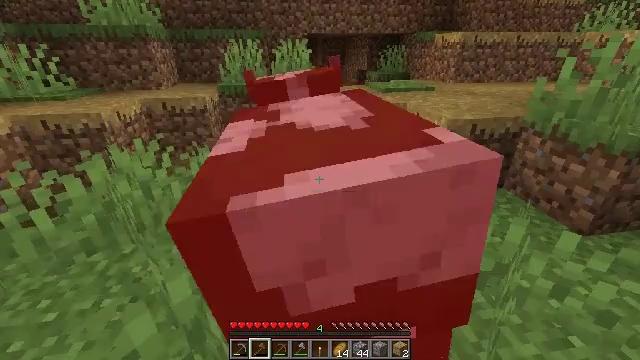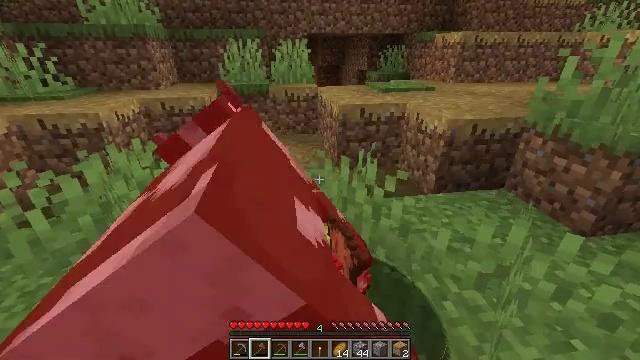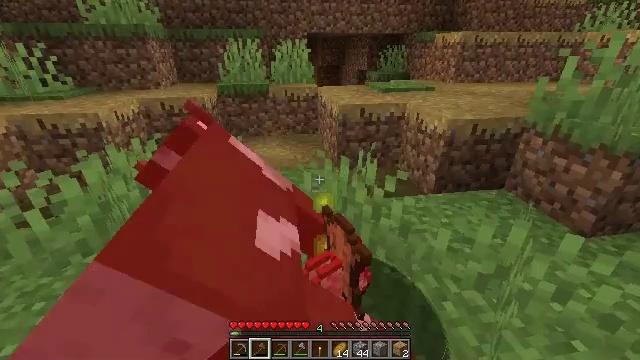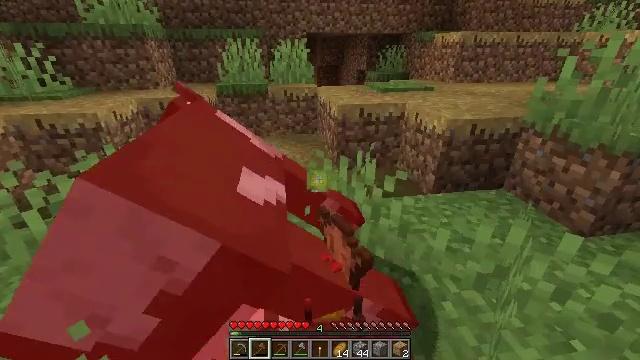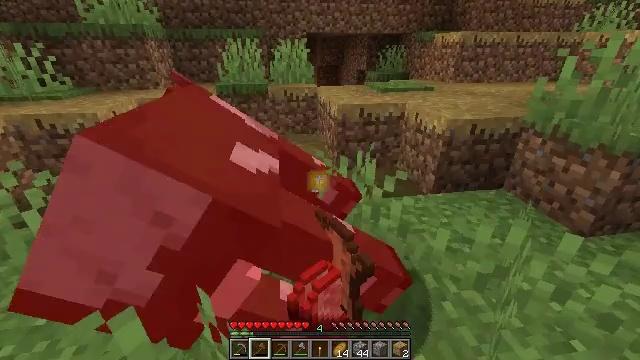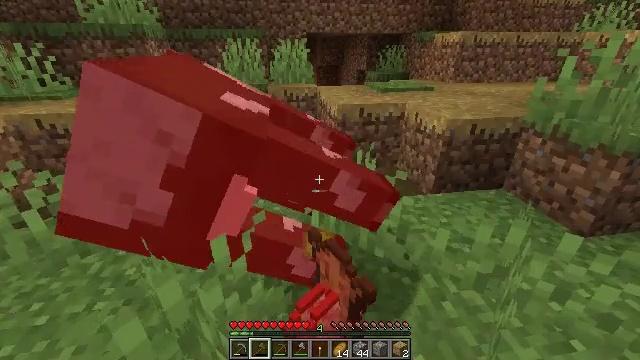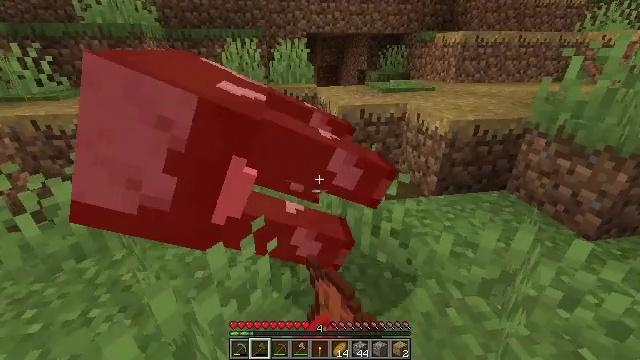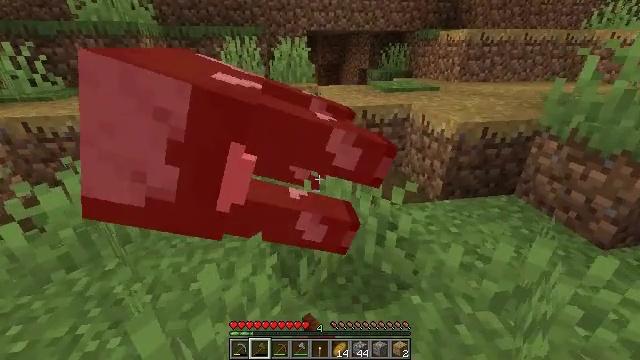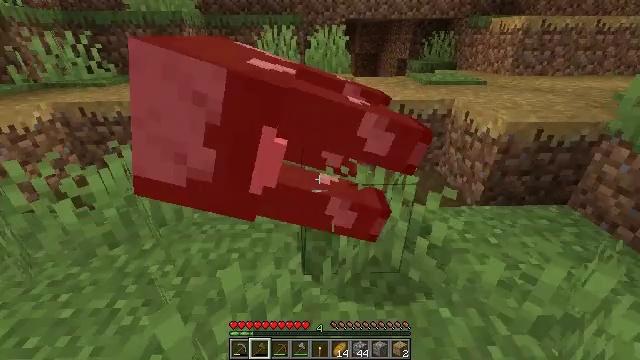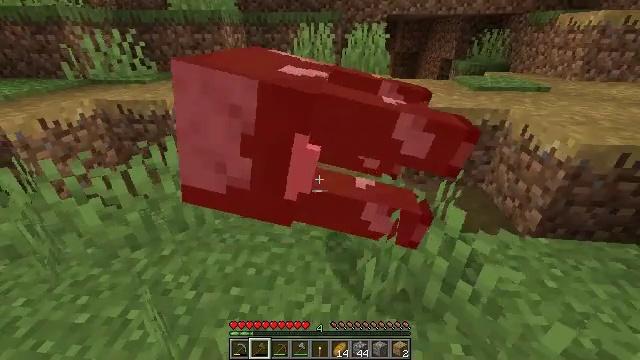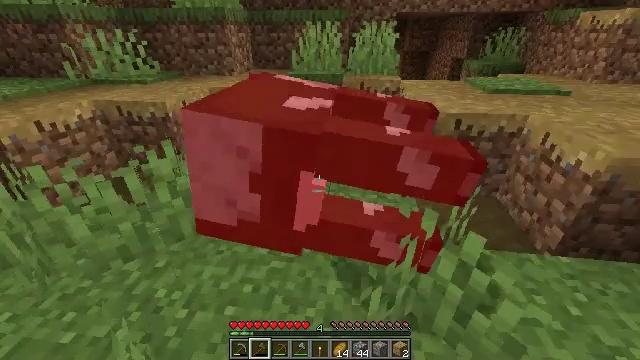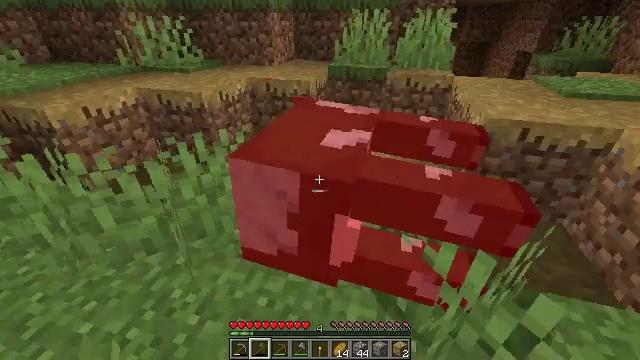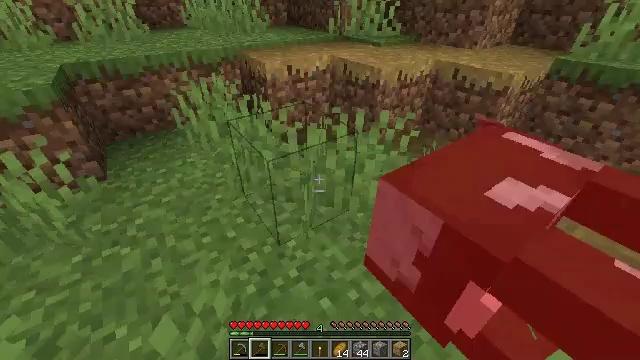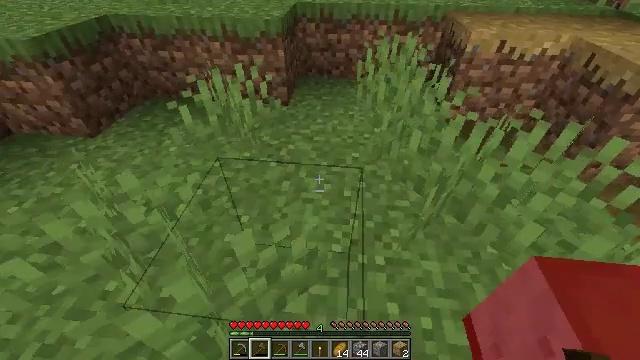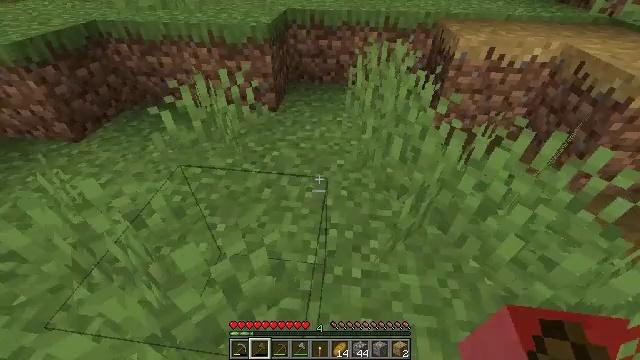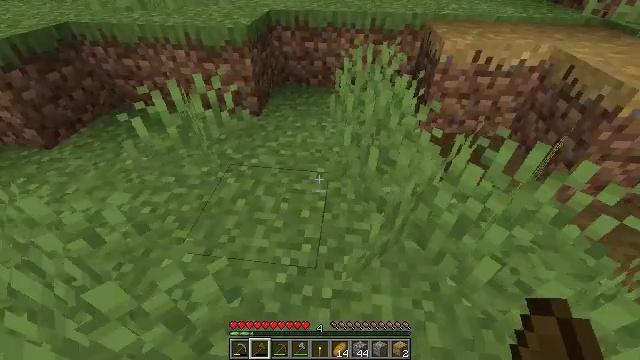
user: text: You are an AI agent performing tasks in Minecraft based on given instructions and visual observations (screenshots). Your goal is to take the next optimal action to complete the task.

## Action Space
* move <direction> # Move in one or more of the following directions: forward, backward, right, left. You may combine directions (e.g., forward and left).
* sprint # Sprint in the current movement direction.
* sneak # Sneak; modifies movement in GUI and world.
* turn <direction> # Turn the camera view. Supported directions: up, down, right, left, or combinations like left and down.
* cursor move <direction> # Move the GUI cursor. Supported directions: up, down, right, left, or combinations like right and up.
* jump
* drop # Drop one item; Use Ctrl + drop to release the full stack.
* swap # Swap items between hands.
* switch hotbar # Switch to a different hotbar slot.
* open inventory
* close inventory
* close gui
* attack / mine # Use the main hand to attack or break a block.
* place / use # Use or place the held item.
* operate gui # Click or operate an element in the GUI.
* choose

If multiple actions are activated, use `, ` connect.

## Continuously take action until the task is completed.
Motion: motion action
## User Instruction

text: Break the grass block.
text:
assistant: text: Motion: no_op
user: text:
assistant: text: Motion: no_op
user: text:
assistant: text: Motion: no_op
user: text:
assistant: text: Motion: no_op
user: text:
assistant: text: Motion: no_op
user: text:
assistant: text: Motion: move forward
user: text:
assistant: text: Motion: move forward
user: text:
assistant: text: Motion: move forward, turn left and down
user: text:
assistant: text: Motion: move forward, turn left
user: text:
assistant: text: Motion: move forward, turn left
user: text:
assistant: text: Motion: move forward, turn left and down
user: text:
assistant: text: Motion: move forward and move right, turn left and down
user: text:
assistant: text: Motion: move forward and move right, turn left and down
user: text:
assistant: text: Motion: move forward and move right, turn up
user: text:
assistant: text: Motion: move forward and move right
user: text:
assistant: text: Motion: move forward
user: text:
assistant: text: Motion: move forward
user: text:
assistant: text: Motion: no_op
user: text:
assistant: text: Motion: turn left and down
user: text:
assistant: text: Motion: turn left
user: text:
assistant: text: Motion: turn left
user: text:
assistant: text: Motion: turn left, open inventory
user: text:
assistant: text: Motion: open inventory
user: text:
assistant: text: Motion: open inventory
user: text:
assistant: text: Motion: open inventory
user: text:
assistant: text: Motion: no_op
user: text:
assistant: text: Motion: no_op
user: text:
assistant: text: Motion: no_op
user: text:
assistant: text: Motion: no_op
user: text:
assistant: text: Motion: no_op